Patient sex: M
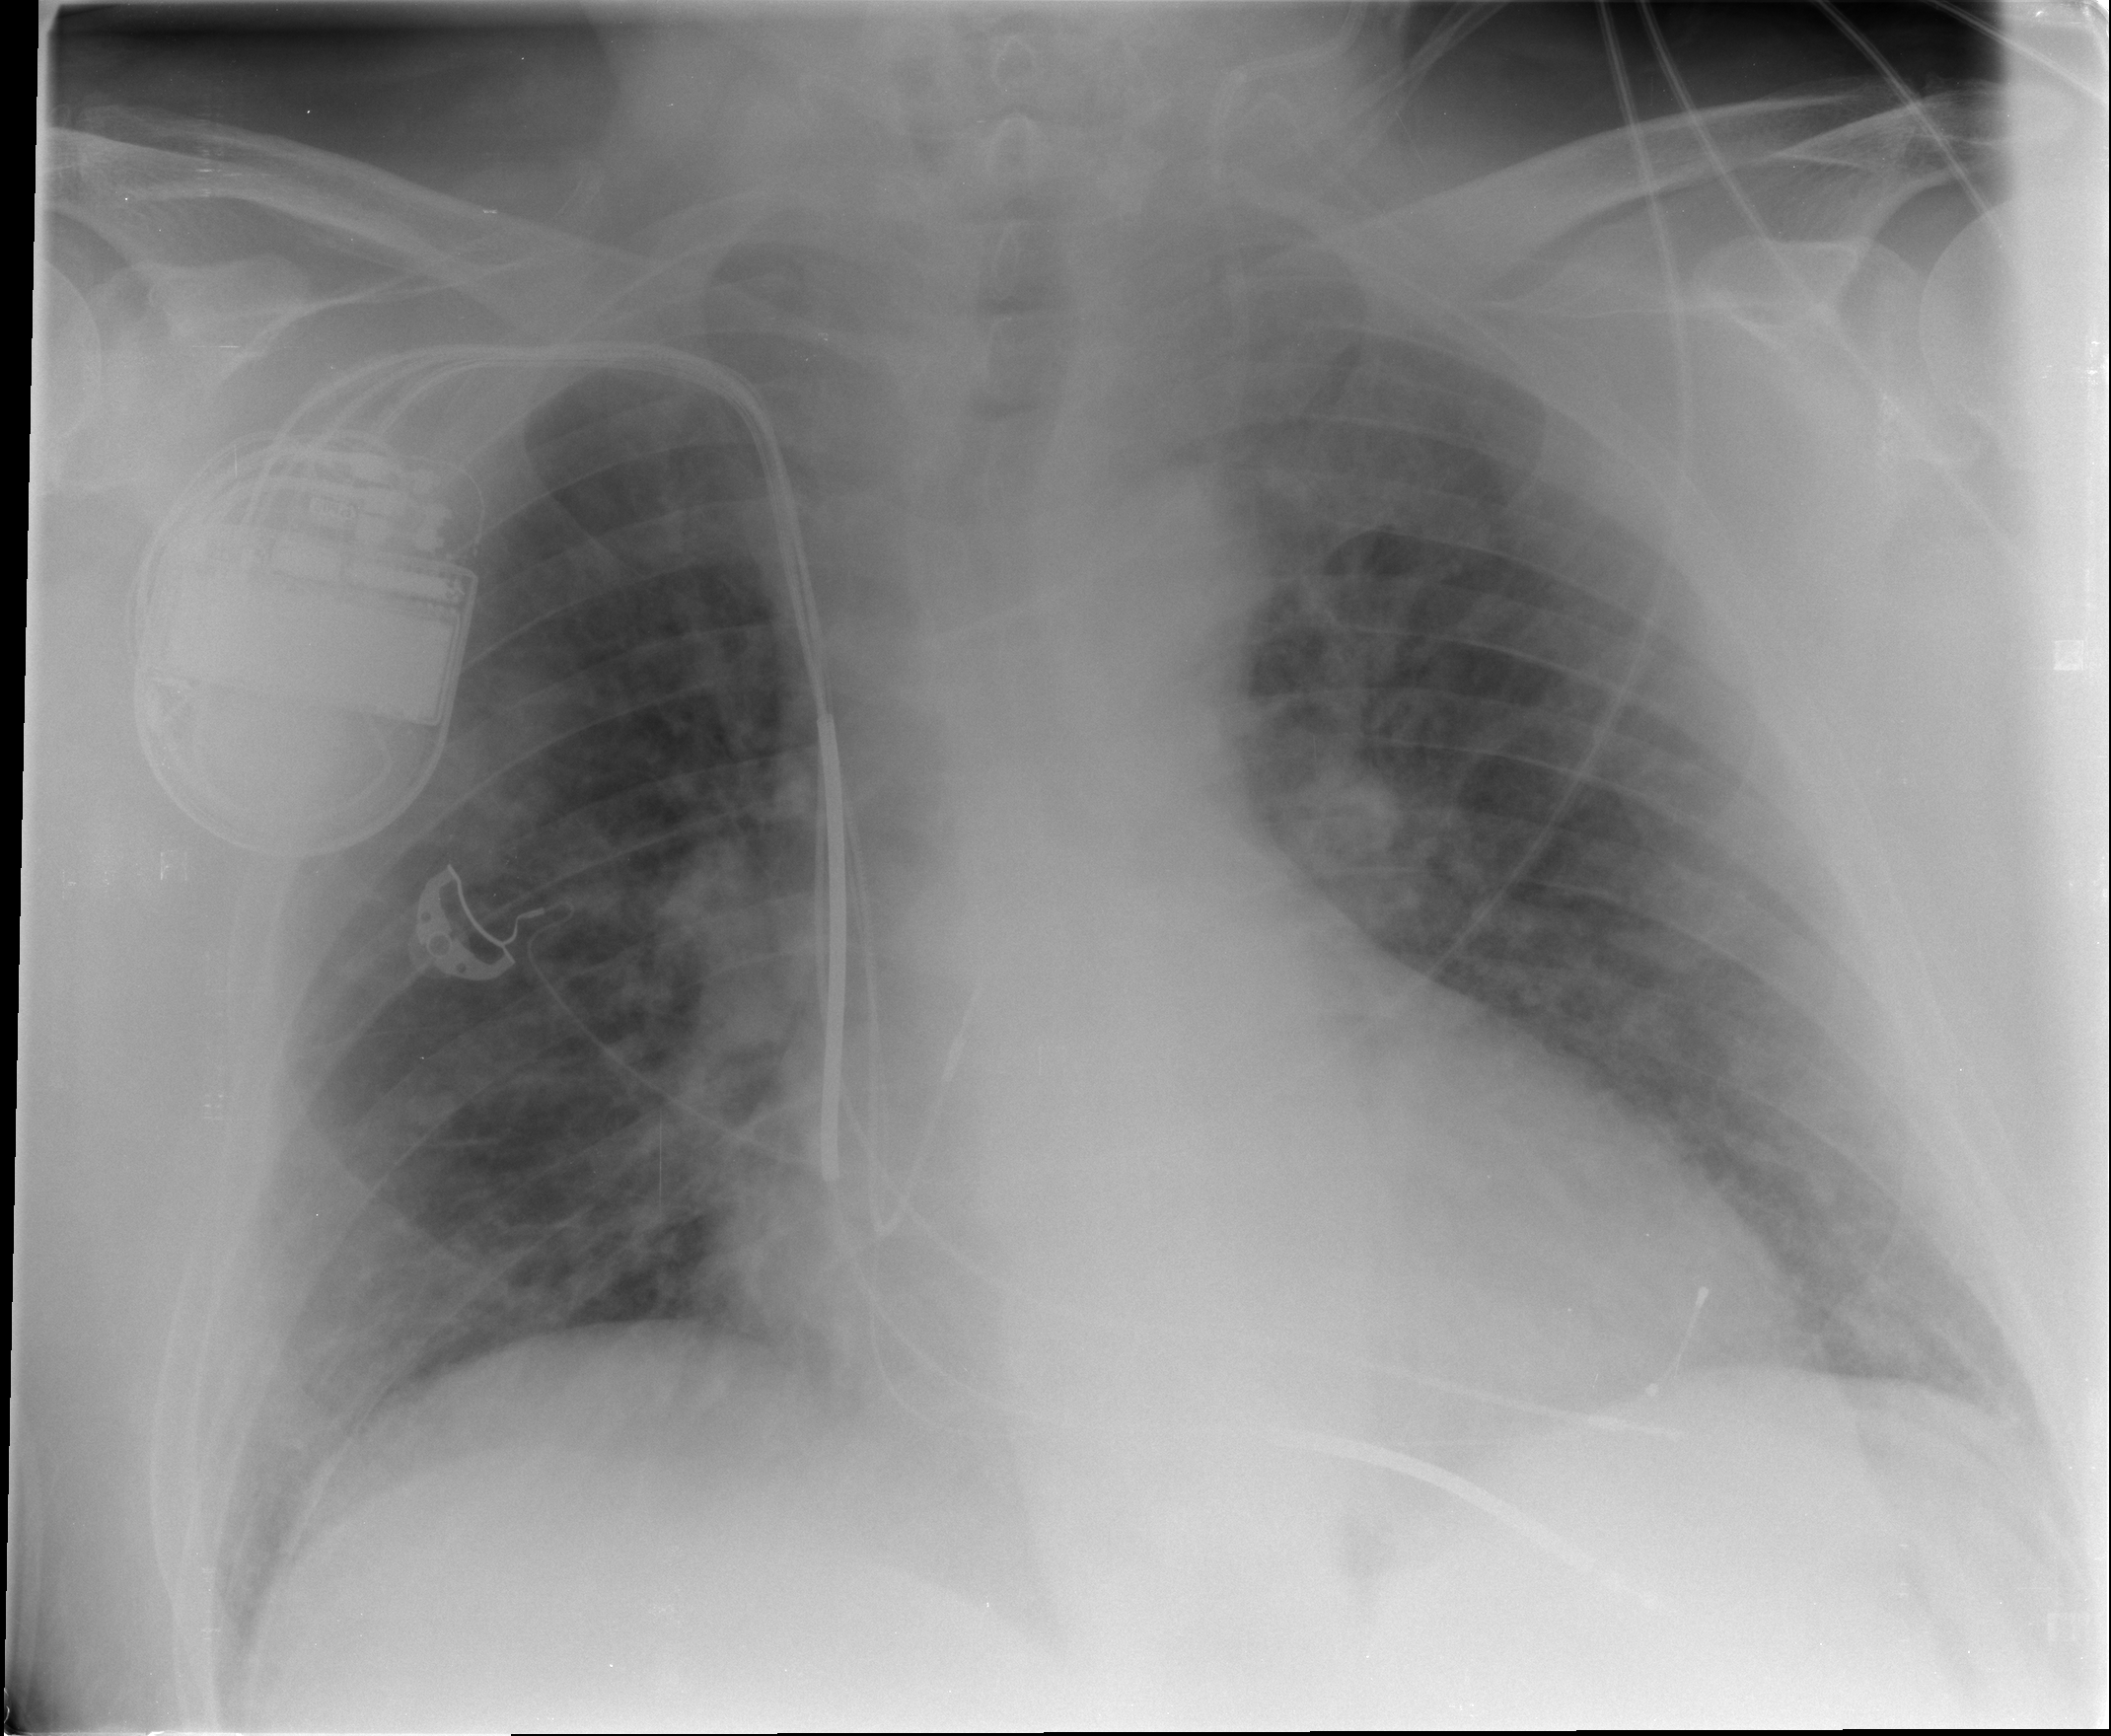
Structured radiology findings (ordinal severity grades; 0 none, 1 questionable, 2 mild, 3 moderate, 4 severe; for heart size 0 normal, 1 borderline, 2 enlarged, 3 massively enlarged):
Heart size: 2
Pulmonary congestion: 3
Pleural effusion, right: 2
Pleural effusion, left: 2
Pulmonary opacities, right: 2
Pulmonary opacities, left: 2
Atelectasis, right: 2
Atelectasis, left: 2